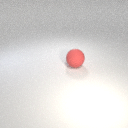
large red rubber sphere